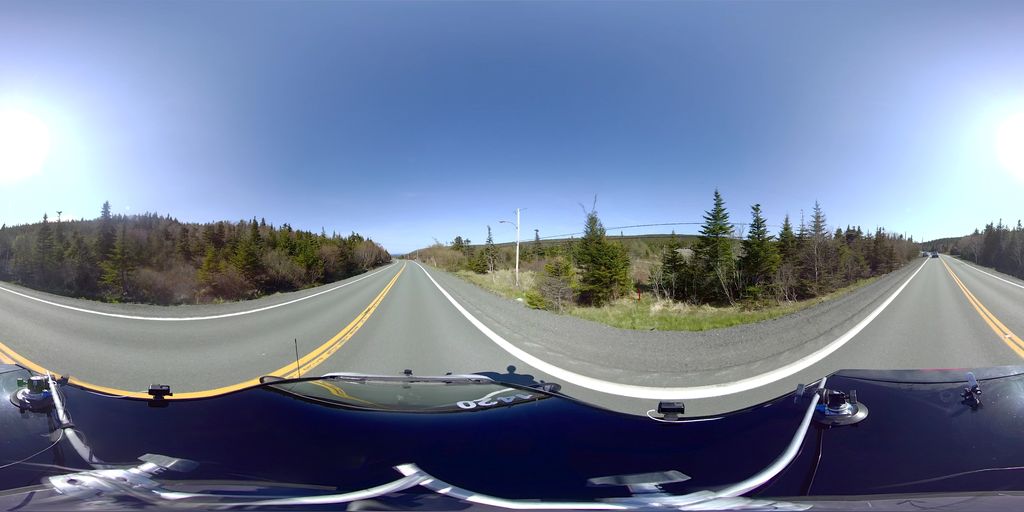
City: st_johns